Question: So I got this snippet:
(this is the <URL>
'''
<div><label style="height: 58px;">Label</label>
<textarea>11111</textarea>
</div>
<br/>
<br/>
<br/>
<br/>
<div><label style="height: 158px;">Label</label>
<textarea style="height:199px">11111</textarea>
</div>
'''
this is the css
'''
label{
display:inline-block;
background-color: grey;
}
'''
This is the sad result:

I want the label to be in the center of the textarea field. Someone got a clue what is going on here?
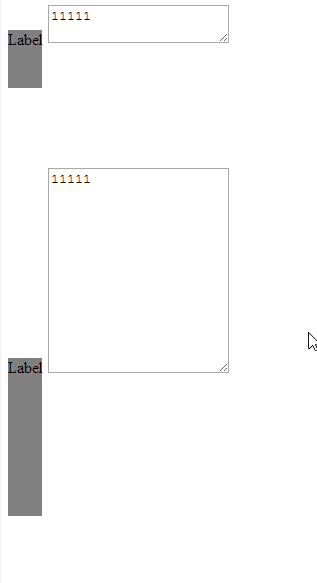
Answer: You have to set the 'vertical-align: middle' property for the textarea (or for any element for which you want to specify a label - e.g. works for multiple select as well).
<URL>